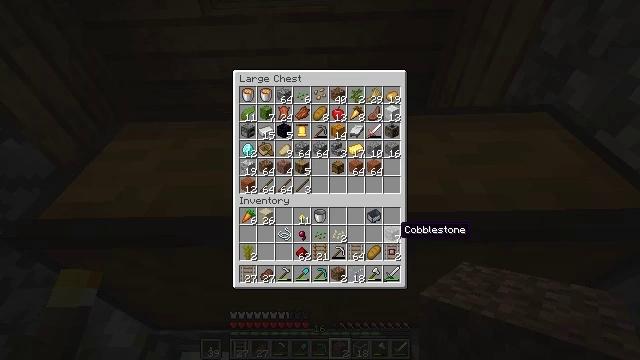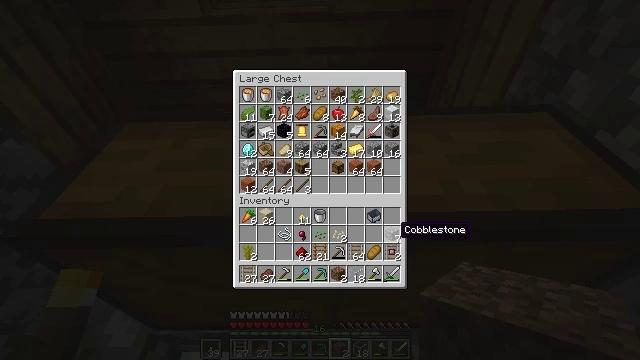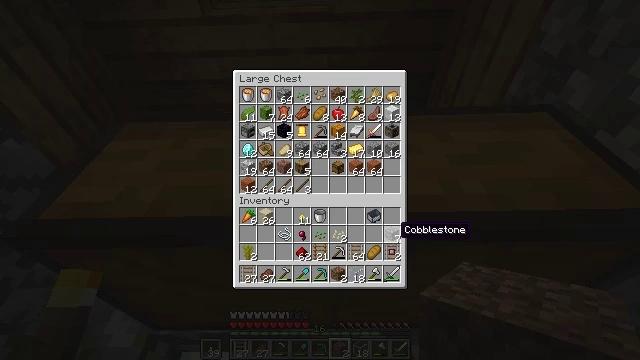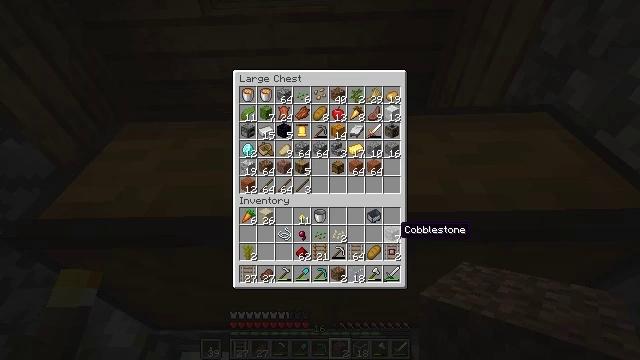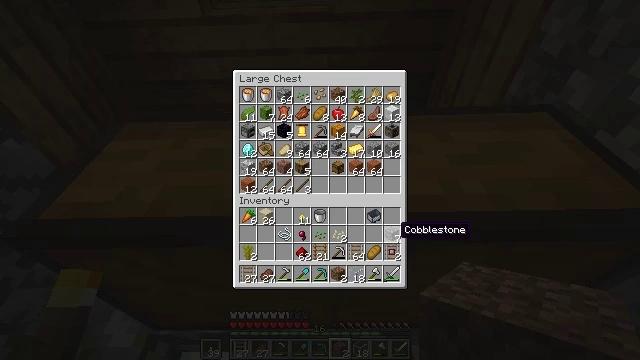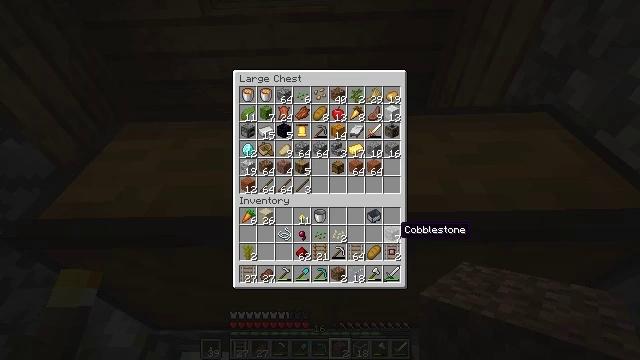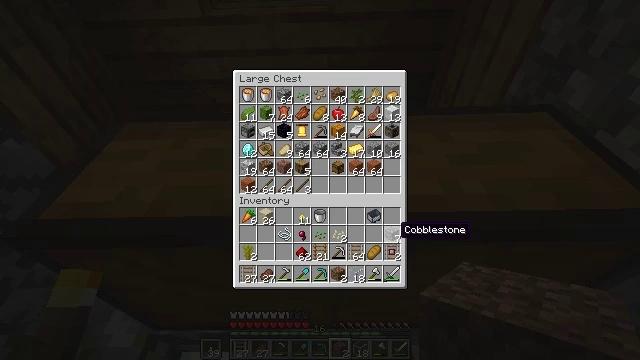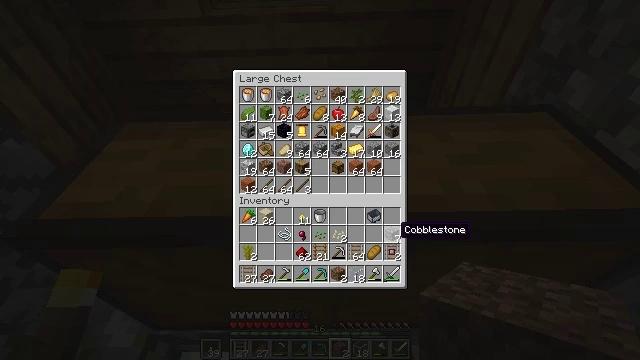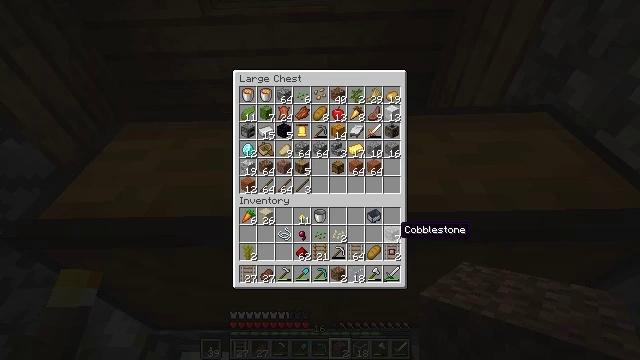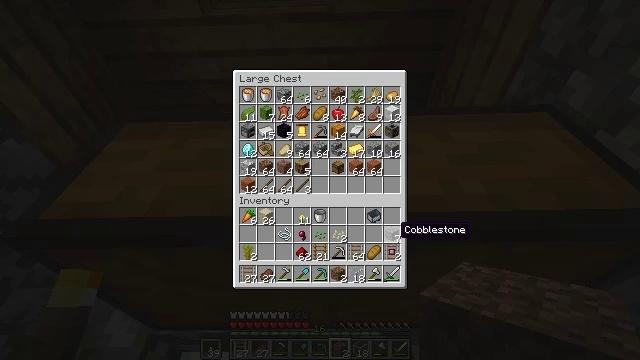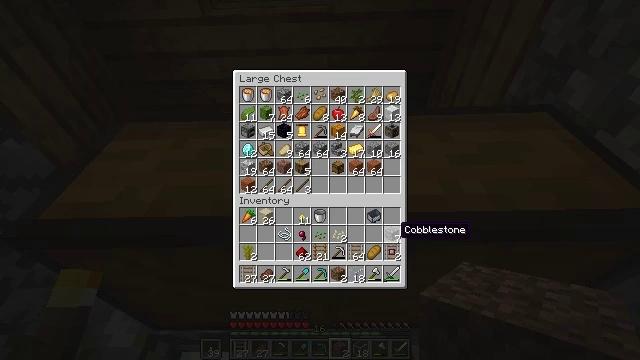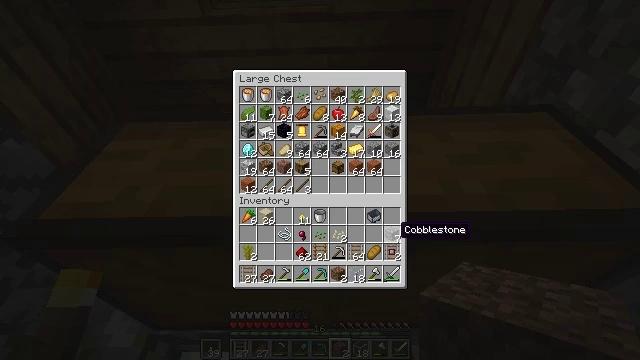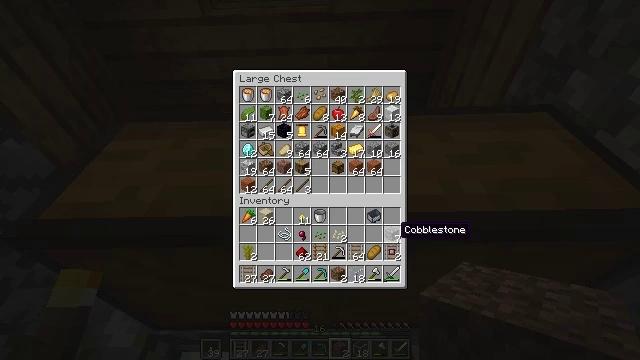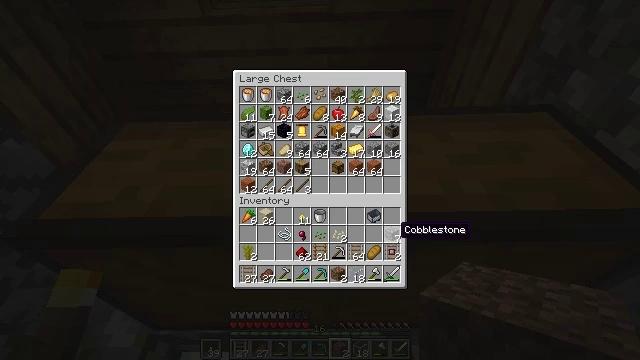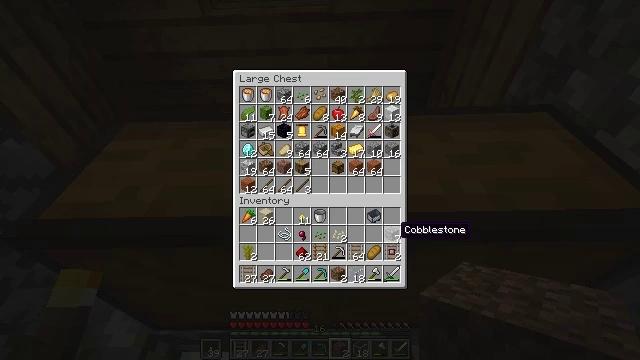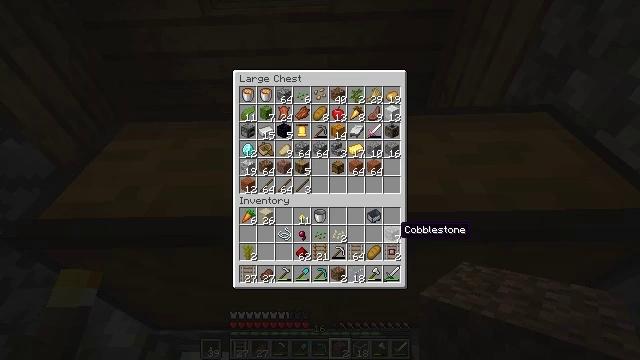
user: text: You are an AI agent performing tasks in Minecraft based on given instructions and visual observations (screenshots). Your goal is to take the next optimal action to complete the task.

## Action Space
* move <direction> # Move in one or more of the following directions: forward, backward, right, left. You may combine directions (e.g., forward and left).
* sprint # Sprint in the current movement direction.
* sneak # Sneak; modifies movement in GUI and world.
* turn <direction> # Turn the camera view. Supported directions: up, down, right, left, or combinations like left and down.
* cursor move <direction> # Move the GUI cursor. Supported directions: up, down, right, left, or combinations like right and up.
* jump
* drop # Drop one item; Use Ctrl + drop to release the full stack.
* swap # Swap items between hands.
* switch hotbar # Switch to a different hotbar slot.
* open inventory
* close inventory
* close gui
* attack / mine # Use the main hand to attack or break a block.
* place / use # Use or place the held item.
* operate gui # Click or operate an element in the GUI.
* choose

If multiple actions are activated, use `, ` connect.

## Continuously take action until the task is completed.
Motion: motion action
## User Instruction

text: Use cobblestones to craft a cobblestone wall.
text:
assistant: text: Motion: no_op
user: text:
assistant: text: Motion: no_op
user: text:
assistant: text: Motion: no_op
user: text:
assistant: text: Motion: no_op
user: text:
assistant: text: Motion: no_op
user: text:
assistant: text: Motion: no_op
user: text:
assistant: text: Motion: no_op
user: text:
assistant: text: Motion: no_op
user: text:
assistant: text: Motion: no_op
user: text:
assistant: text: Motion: no_op
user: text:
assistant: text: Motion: no_op
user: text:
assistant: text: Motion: no_op
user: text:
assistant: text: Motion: no_op
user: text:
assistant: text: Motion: no_op
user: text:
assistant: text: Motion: no_op
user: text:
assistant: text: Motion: no_op
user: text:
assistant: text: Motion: no_op
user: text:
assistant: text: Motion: no_op
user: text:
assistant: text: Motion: no_op
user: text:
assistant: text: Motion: close gui
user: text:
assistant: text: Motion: no_op
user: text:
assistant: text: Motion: no_op
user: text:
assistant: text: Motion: turn right and down
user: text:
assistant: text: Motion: turn right and down
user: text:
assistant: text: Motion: turn right and down
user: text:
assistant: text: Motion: turn right and down
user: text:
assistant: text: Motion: turn right and down
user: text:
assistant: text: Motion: turn down
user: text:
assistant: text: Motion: turn right and down
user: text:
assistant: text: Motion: turn down